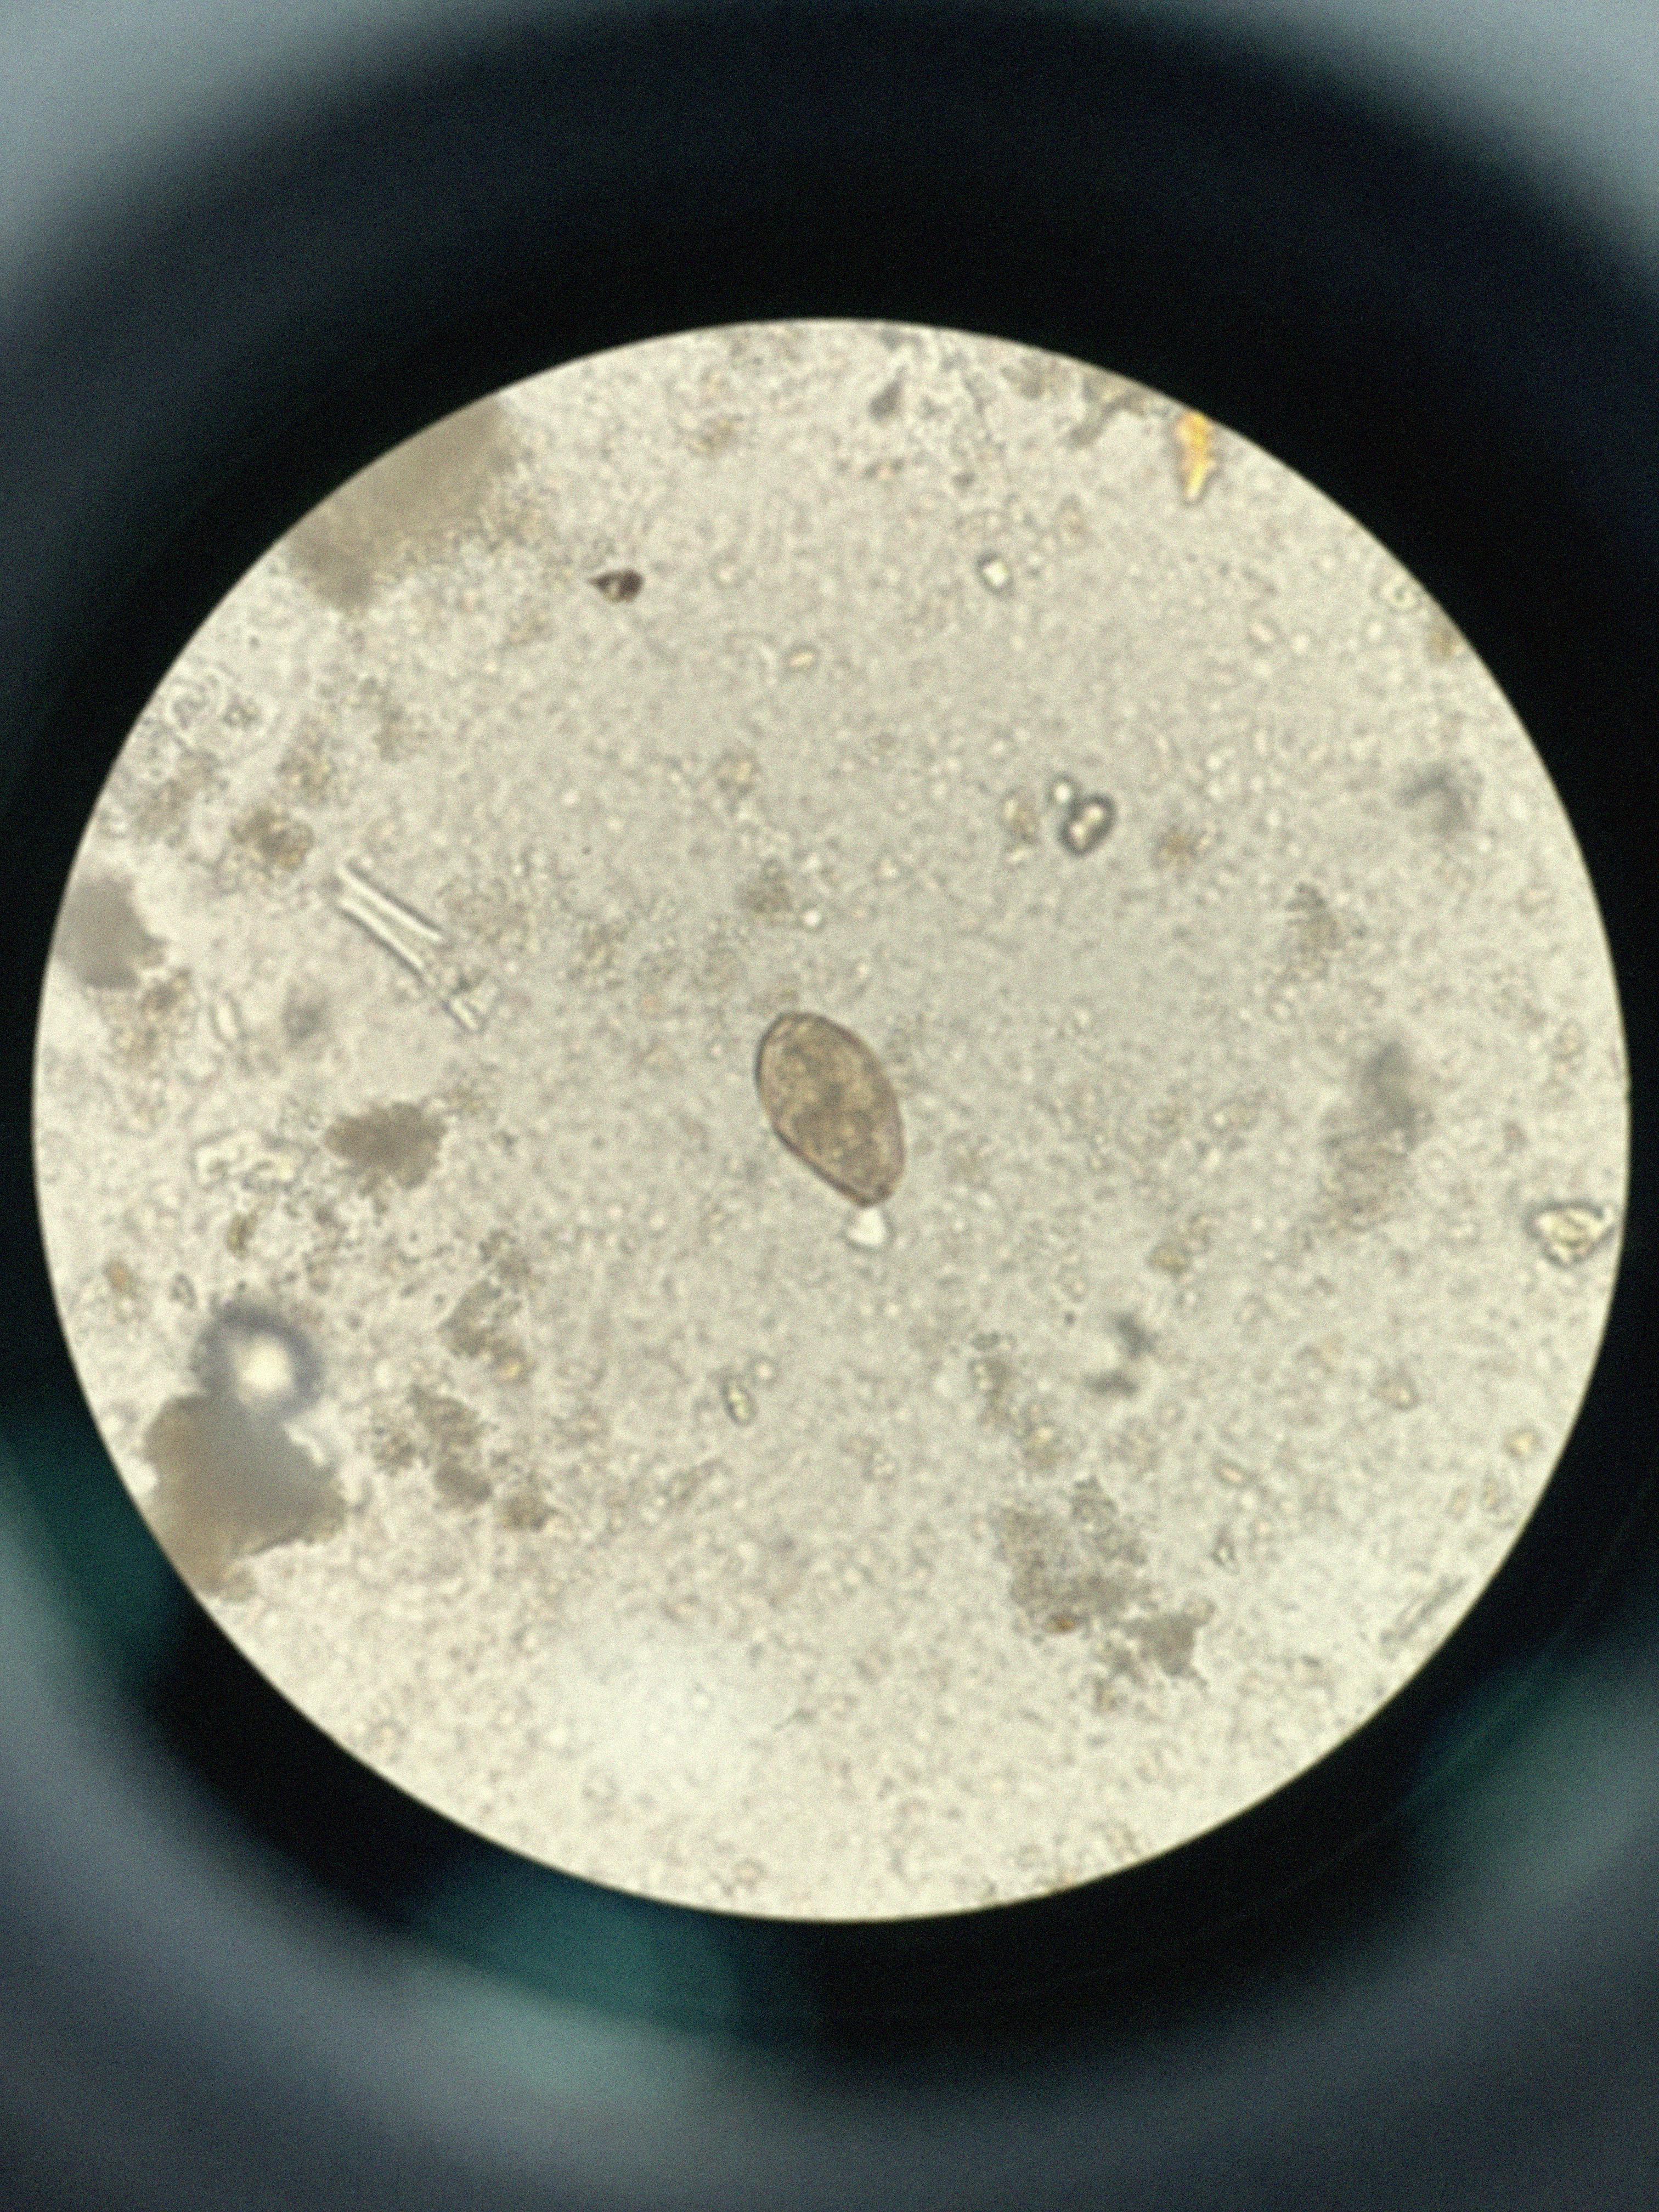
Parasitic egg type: Paragonimus spp